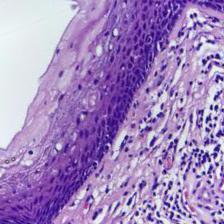
Diagnosis: Normal